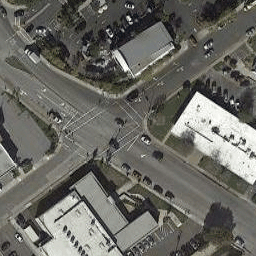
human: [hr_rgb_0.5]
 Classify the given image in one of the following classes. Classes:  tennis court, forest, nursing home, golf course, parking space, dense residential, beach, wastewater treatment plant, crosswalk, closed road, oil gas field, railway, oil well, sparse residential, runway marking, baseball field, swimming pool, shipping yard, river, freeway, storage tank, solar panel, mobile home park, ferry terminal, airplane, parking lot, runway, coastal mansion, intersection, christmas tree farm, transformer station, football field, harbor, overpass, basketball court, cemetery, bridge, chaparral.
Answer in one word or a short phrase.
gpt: intersection